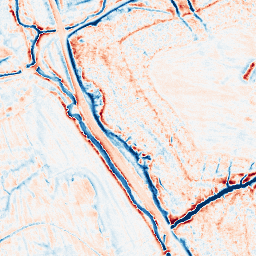
Category: edge_preserving
Decomposition family: anisotropic_diffusion
Decomposition parameters: iterations: 20
kappa: 10
gamma: 0.2
Upsampling method: regularized
Upsampling parameters: scale: 4
lambda_reg: 0.01
Upsampling scale: 4